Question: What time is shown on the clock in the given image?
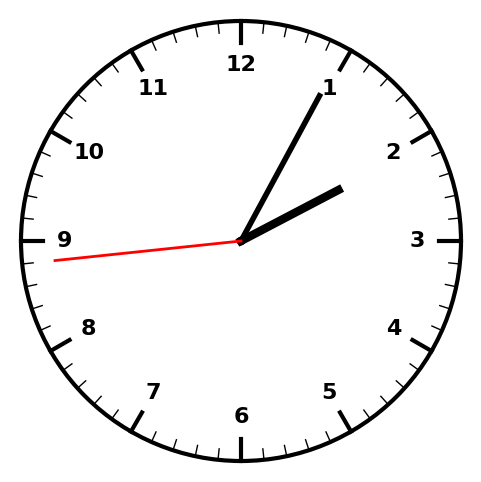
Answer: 02:04:44